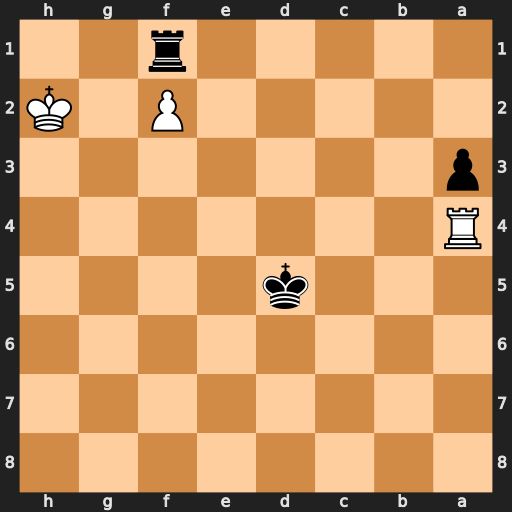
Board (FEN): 8/8/8/3k4/R7/p7/5P1K/5r2
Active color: b
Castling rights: -
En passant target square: -
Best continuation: Rxf2+ Kg3 Ra2